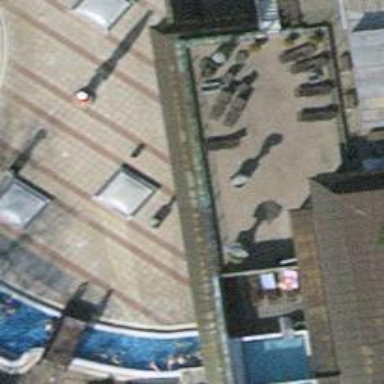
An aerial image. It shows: Water slide attraction.